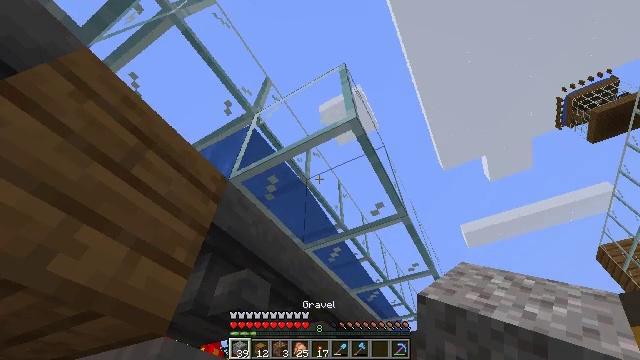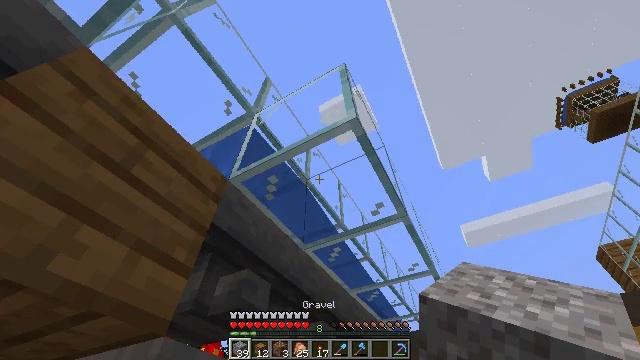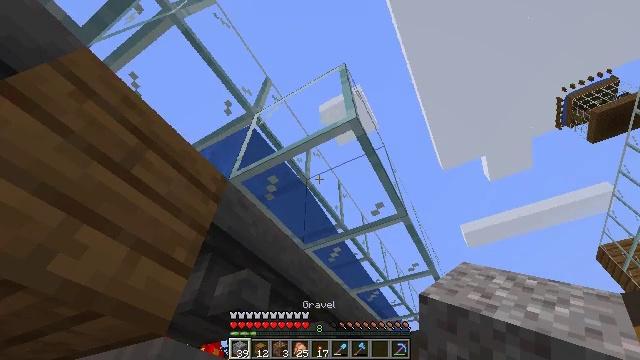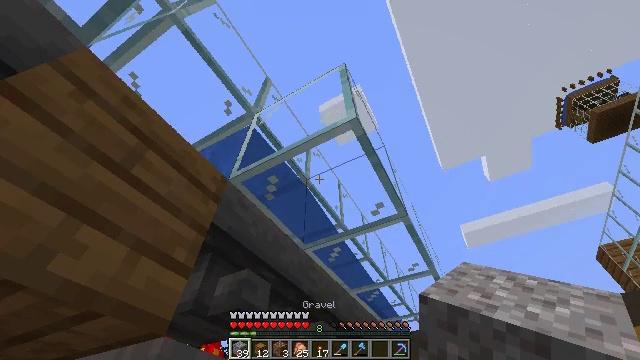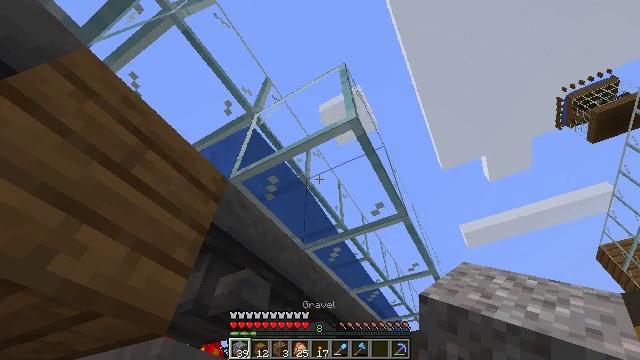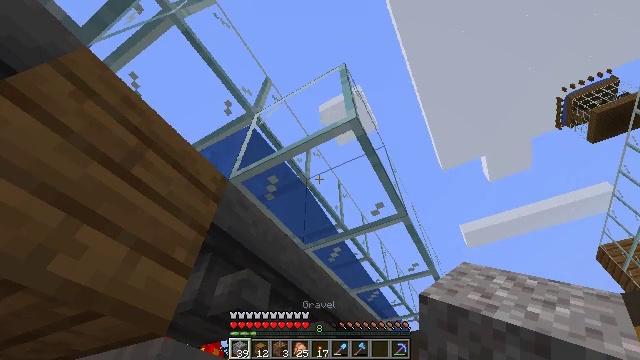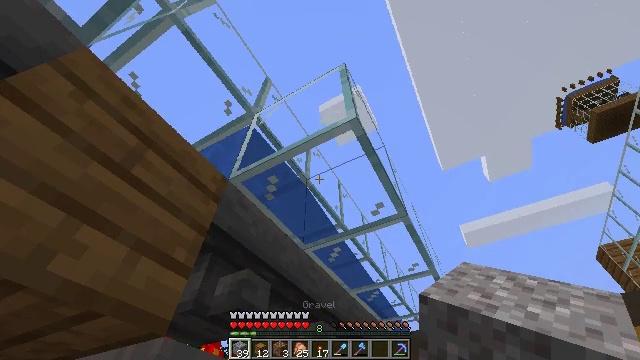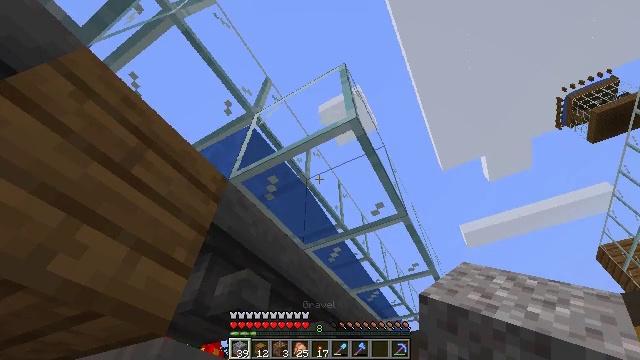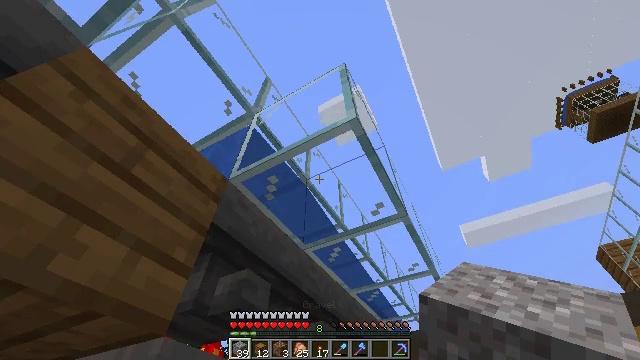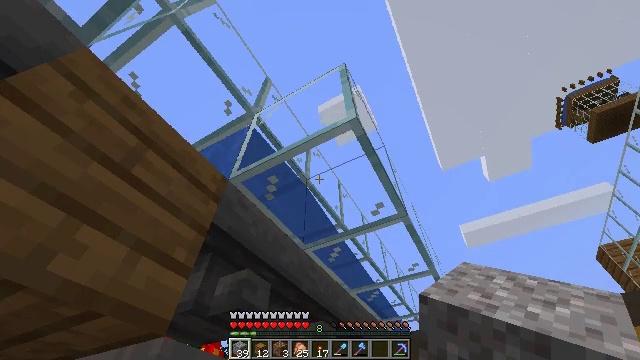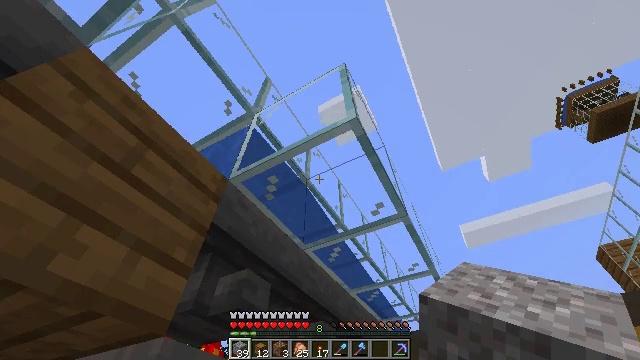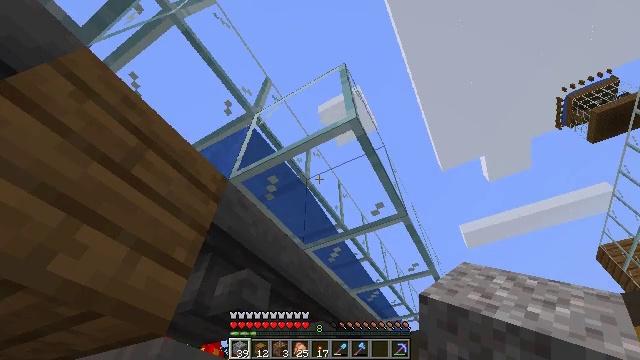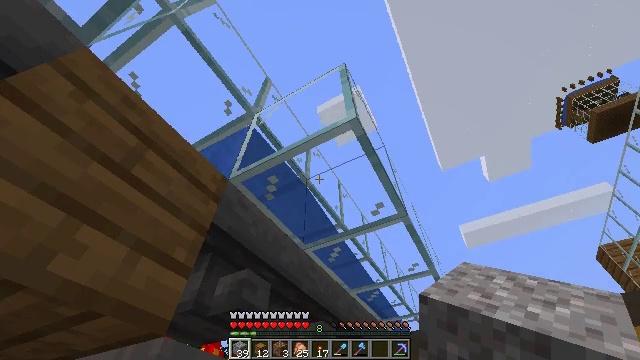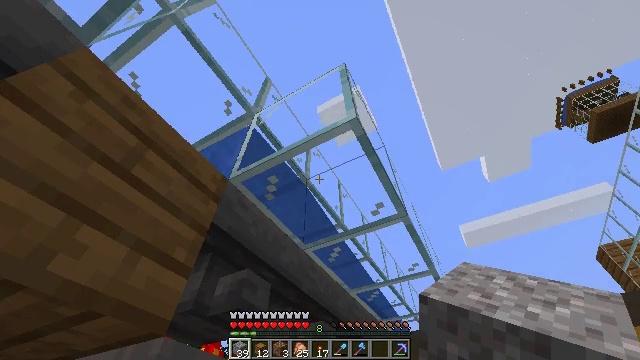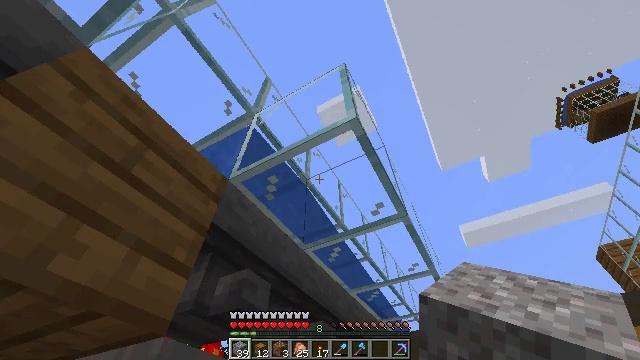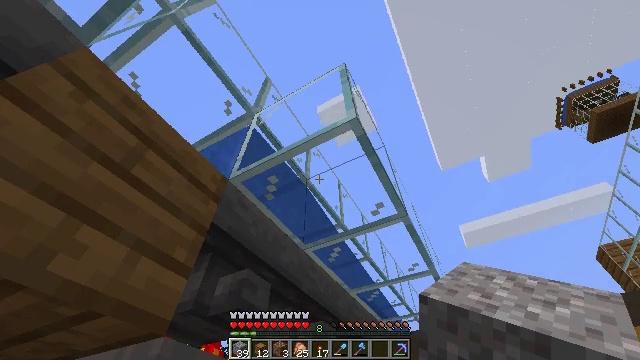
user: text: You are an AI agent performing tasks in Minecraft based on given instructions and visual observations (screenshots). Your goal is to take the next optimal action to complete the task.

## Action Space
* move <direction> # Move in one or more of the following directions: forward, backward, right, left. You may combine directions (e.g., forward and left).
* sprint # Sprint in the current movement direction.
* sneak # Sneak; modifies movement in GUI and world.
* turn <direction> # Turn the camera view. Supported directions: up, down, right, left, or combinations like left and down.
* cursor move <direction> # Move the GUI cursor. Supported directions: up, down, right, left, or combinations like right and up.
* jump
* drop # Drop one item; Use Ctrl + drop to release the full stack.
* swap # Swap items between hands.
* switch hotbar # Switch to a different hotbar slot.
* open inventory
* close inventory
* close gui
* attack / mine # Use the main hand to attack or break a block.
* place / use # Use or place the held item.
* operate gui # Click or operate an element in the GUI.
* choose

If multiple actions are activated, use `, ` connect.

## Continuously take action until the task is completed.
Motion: motion action
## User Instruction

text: Mine spruce planks to gather materials.
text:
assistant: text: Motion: no_op
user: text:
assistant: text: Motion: no_op
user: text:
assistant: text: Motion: no_op
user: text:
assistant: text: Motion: no_op
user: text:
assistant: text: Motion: no_op
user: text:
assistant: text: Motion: no_op
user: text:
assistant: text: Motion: no_op
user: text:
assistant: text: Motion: no_op
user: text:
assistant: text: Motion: no_op
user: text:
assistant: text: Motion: no_op
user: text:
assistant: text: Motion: no_op
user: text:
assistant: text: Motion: no_op
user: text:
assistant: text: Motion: no_op
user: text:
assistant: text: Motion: no_op
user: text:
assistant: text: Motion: no_op
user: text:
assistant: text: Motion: no_op
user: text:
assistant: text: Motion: no_op
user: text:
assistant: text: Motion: no_op
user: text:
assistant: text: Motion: turn down
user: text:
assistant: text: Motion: no_op
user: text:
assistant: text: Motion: no_op
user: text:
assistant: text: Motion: no_op
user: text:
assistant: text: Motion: no_op
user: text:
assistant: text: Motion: no_op
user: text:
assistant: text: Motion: open inventory
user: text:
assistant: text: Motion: open inventory
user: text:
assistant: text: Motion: open inventory
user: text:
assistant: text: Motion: no_op
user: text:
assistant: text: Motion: no_op
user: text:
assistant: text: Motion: no_op